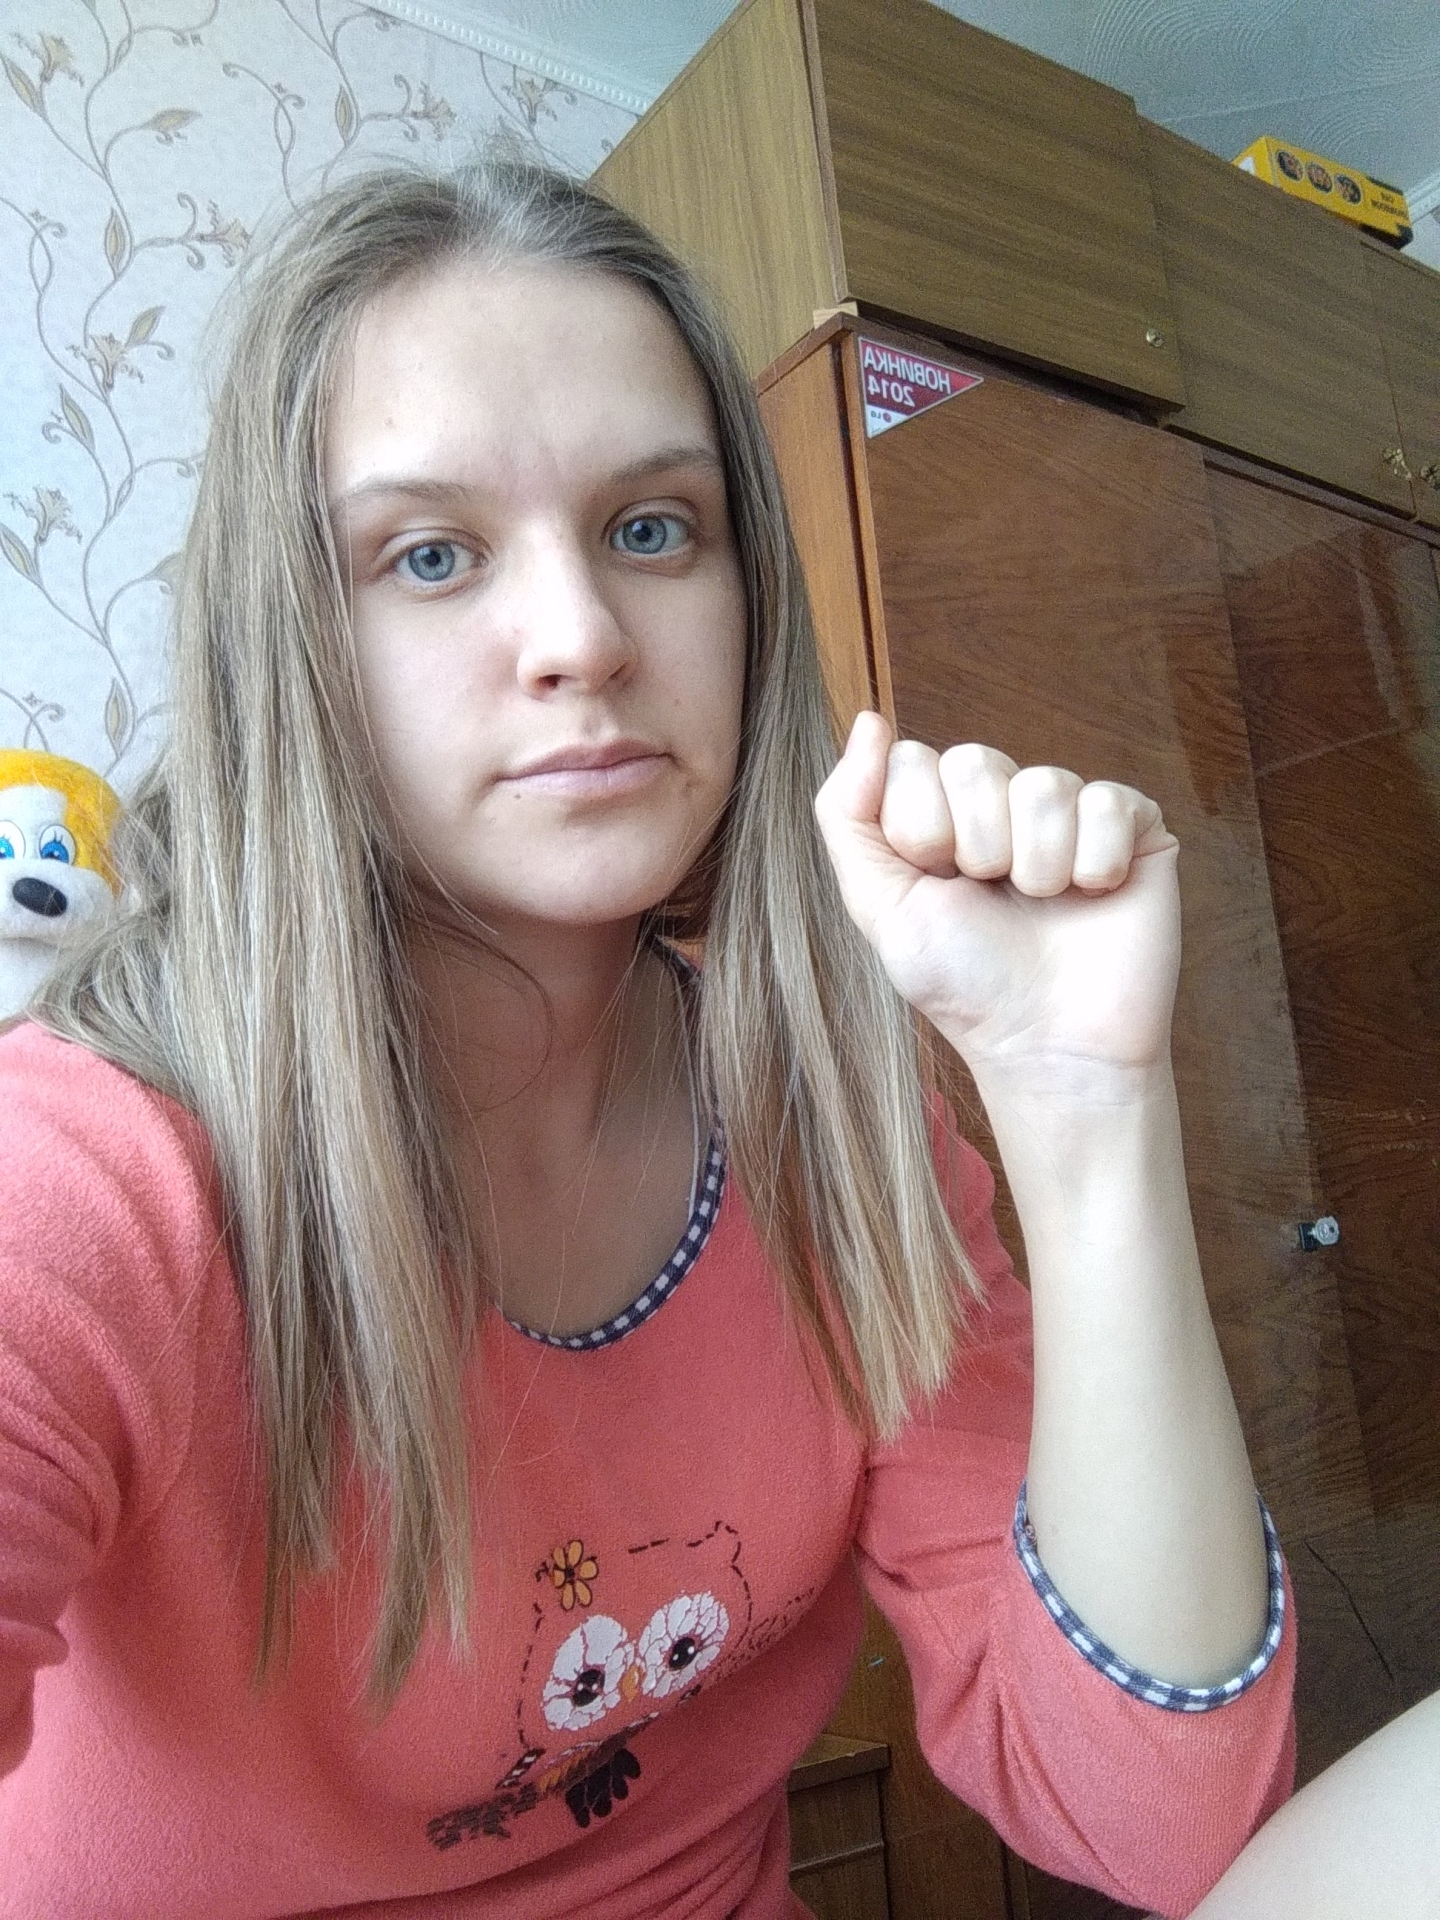
Label: noise